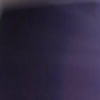
Label: space